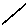
Label: line